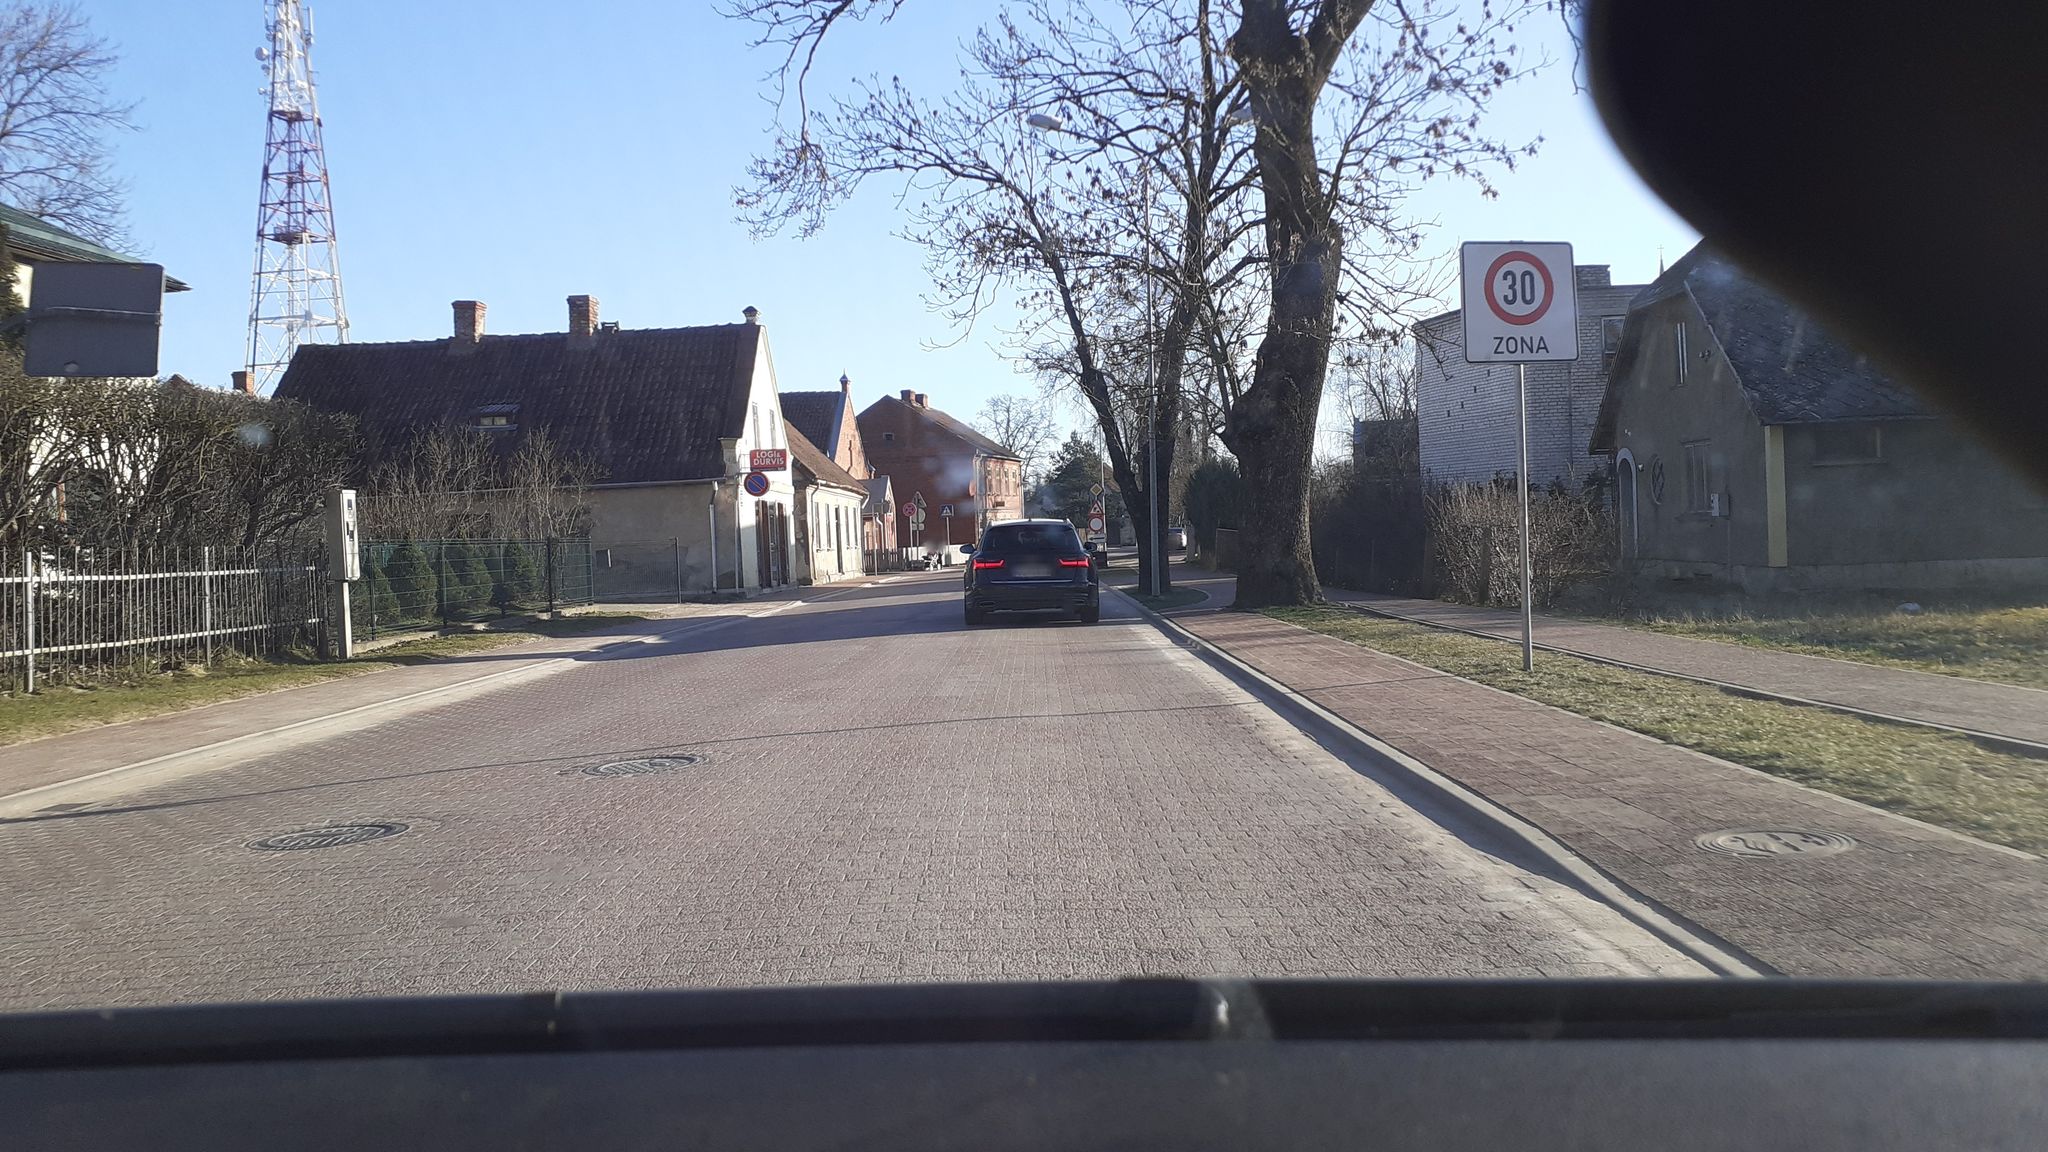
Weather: clear
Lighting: day
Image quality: good
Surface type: driving surface
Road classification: secondary
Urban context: rural cluster
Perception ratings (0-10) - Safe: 7.35, Lively: 6.87, Beautiful: 5.08, Boring: 6.22, Depressing: 2.13, Wealthy: 6.7